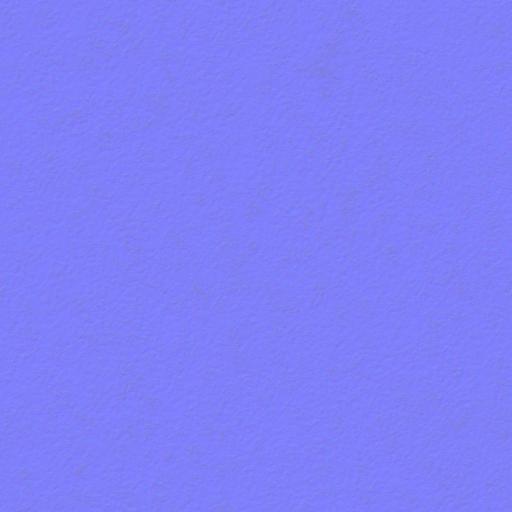
brown dark leather